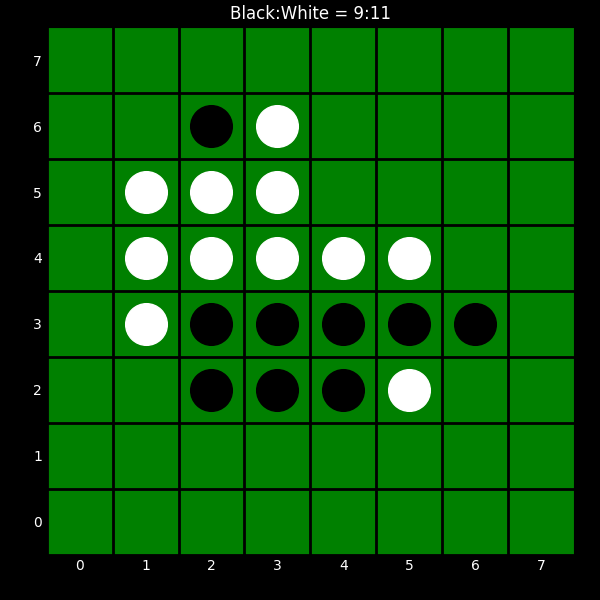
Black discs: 9
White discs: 11